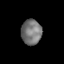
Tissue: lung
Cell type: Epithelial cells
Senescence score: 0.1557
Nuclear area (px): 501
Mean DAPI intensity: 118.102